Question: In Xcode 5.0.2 I am trying to recreate the example <URL> by Mr. Jeroen van Rijn:

I have checked in <URL> where the image loading happens:
'''
- (void)viewDidLoad
{
// Get the stored data before the view loads
NSUserDefaults *defaults = [NSUserDefaults standardUserDefaults];
NSString *firstName = [defaults objectForKey:@"firstName"];
NSString *lastName = [defaults objectForKey:@"lastname"];
int age = [defaults integerForKey:@"age"];
NSString *ageString = [NSString stringWithFormat:@"%i",age];
NSData *imageData = [defaults dataForKey:@"image"];
UIImage *contactImage = [UIImage imageWithData:imageData];
// Update the UI elements with the saved data
_firstNameTextField.text = firstName;
_lastNameTextField.text = lastName;
_ageTextField.text = ageString;
_contactImageView.image = contactImage;
[super viewDidLoad];
}
- (IBAction)save:(id)sender
{
// Hide the keyboard
[_firstNameTextField resignFirstResponder];
[_lastNameTextField resignFirstResponder];
[_ageTextField resignFirstResponder];
// Create strings and integer to store the text info
NSString *firstName = [_firstNameTextField text];
NSString *lastName = [_lastNameTextField text];
int age = [[_ageTextField text] integerValue];
// Create instances of NSData
UIImage *contactImage = _contactImageView.image;
NSData *imageData = UIImageJPEGRepresentation(contactImage, 100);
// Store the data
NSUserDefaults *defaults = [NSUserDefaults standardUserDefaults];
[defaults setObject:firstName forKey:@"firstName"];
[defaults setObject:lastName forKey:@"lastname"];
[defaults setInteger:age forKey:@"age"];
[defaults setObject:imageData forKey:@"image"];
[defaults synchronize];
NSLog(@"Data saved");
}
'''
Unfortunately, when running in iPhone simulator the app fails with:
'''
2013-12-20 10:15:25.417 MyDefaults[2213:70b] -[UIView setImage:]: unrecognized selector sent to instance 0x8a6af00
2013-12-20 10:15:25.426 MyDefaults[2213:70b] *** Terminating app due to uncaught exception 'NSInvalidArgumentException', reason: '-[UIView setImage:]: unrecognized selector sent to instance 0x8a6af00'
*** First throw call stack:
(
0 CoreFoundation 0x0173a5e4 __exceptionPreprocess + 180
1 libobjc.A.dylib 0x014bd8b6 objc_exception_throw + 44
2 CoreFoundation 0x017d7903 -[NSObject(NSObject) doesNotRecognizeSelector:] + 275
3 CoreFoundation 0x0172a90b ___forwarding___ + 1019
4 CoreFoundation 0x0172a4ee _CF_forwarding_prep_0 + 14
5 MyDefaults 0x000028e6 -[ViewController viewDidLoad] + 598
6 UIKit 0x0033f318 -[UIViewController loadViewIfRequired] + 696
7 UIKit 0x0033f5b4 -[UIViewController view] + 35
8 UIKit 0x002679fd -[UIWindow addRootViewControllerViewIfPossible] + 66
9 UIKit 0x00267d97 -[UIWindow _setHidden:forced:] + 312
10 UIKit 0x0026802d -[UIWindow _orderFrontWithoutMakingKey] + 49
11 UIKit 0x0027289a -[UIWindow makeKeyAndVisible] + 65
12 UIKit 0x00225cd0 -[UIApplication _callInitializationDelegatesForURL:payload:suspended:] + 1851
13 UIKit 0x0022a3a8 -[UIApplication _runWithURL:payload:launchOrientation:statusBarStyle:statusBarHidden:] + 824
14 UIKit 0x0023e87c -[UIApplication handleEvent:withNewEvent:] + 3447
15 UIKit 0x0023ede9 -[UIApplication sendEvent:] + 85
16 UIKit 0x0022c025 _UIApplicationHandleEvent + 736
17 GraphicsServices 0x036e12f6 _PurpleEventCallback + 776
18 GraphicsServices 0x036e0e01 PurpleEventCallback + 46
19 CoreFoundation 0x016b5d65 __CFRUNLOOP_IS_CALLING_OUT_TO_A_SOURCE1_PERFORM_FUNCTION__ + 53
20 CoreFoundation 0x016b5a9b __CFRunLoopDoSource1 + 523
21 CoreFoundation 0x016e077c __CFRunLoopRun + 2156
22 CoreFoundation 0x016dfac3 CFRunLoopRunSpecific + 467
23 CoreFoundation 0x016df8db CFRunLoopRunInMode + 123
24 UIKit 0x00229add -[UIApplication _run] + 840
25 UIKit 0x0022bd3b UIApplicationMain + 1225
26 MyDefaults 0x0000376d main + 141
27 libdyld.dylib 0x01d7870d start + 1
)
libc++abi.dylib: terminating with uncaught exception of type NSException
(lldb)
'''
Is it because there is no image data stored (as 'NSData' with the key "image") in 'NSUserDefaults' initially?
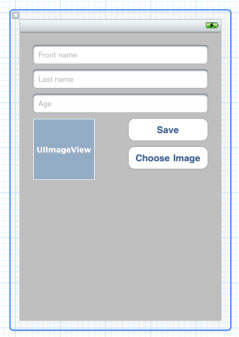
Answer: you're trying to set an image in UIView, not UIImageView :-) so t think your _contactImageView is not of Type UIImageView. look at the first line of your StackTrace:
'''
[UIView setImage:]: unrecognized selector sent to instance 0x8a6af00
'''